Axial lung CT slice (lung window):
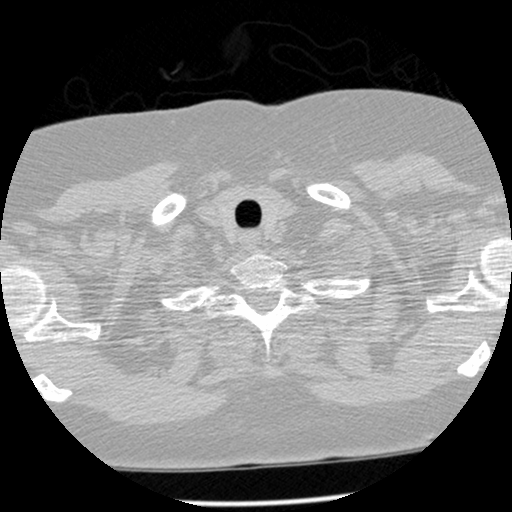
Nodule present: no